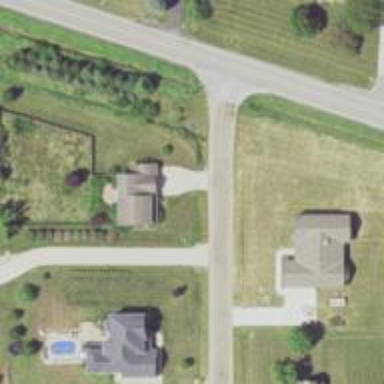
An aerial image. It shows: Driveway.